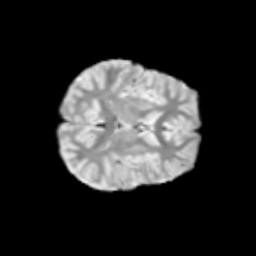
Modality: T2w
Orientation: axial
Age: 9
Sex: female
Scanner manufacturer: siemens
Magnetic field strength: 3 T
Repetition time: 3.8 s
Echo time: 0.07 s